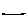
Label: line